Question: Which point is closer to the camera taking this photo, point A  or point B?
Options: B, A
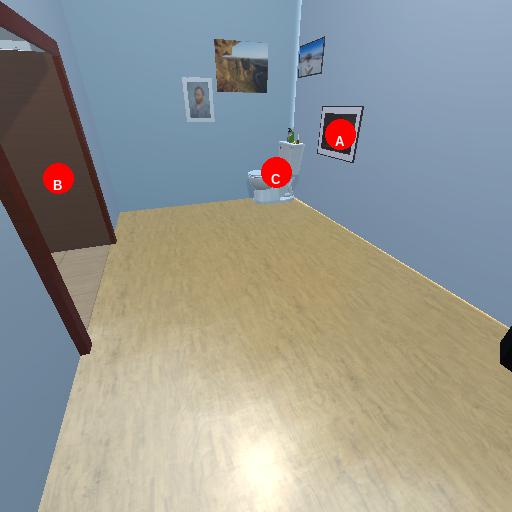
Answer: B